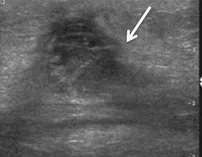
Ultrasound. Of the pelvis. These studies demonstrate a smaller, heterogeneous mass (arrows) with a solid superior compartment and a walled-off, phlegmon-filled inferior compartment.
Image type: radiology (scintigraphy)